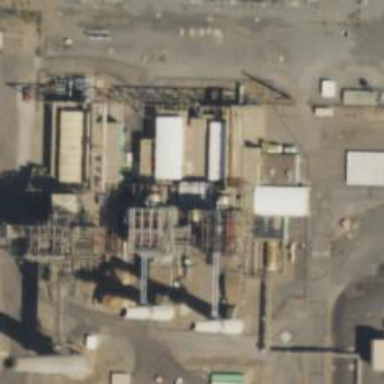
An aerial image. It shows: Steam turbine gas generator.